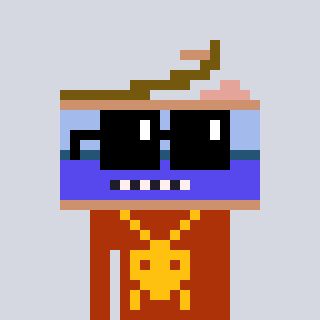
a pixel art character with square black sunglasses, a canned ham-shaped head and a hotbrown-colored body on a cool background